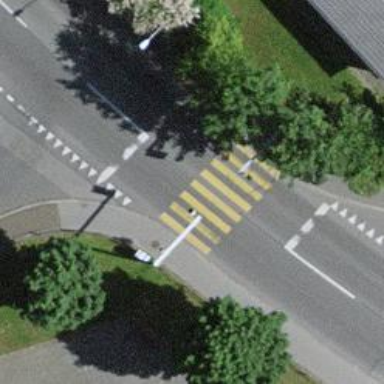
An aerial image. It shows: Road with traffic signals.